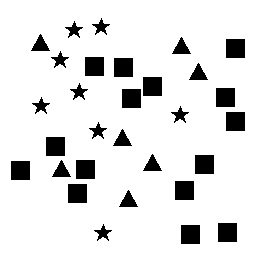
Squares: 15
Triangles: 7
Stars: 8
Total shapes: 30